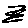
Label: zigzag